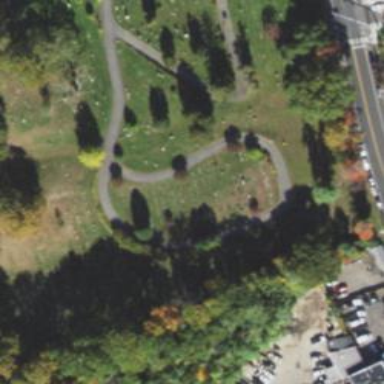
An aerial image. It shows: Sector within cemetery.